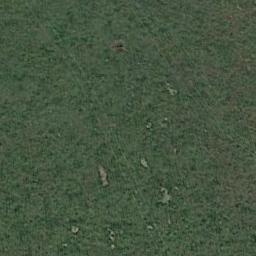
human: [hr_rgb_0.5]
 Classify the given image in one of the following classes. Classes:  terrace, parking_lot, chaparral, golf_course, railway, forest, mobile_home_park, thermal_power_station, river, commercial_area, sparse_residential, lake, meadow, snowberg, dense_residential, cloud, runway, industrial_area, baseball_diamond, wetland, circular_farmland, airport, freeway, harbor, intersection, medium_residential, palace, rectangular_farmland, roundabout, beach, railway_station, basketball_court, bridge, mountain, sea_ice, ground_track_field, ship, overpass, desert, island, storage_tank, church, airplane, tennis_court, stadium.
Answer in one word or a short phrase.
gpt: meadow